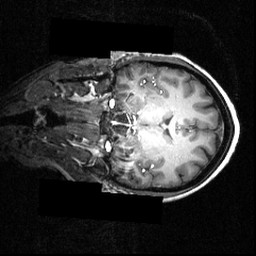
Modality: T1w
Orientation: coronal
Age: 29
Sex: female
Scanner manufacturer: siemens
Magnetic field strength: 3.951 T
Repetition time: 1.5 s
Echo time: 0.00335 s